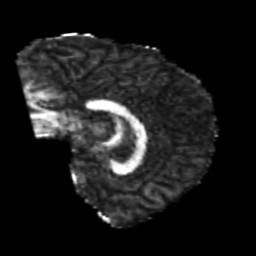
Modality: FA
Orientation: sagittal
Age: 23
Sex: male
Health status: healthy
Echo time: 0.074 s